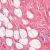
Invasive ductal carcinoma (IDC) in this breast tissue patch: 0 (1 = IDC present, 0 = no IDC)